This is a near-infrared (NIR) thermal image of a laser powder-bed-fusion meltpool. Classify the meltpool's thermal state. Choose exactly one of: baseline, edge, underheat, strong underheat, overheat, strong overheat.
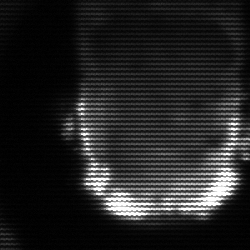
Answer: baseline